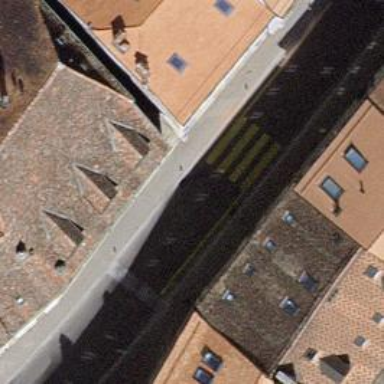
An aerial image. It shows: Uncontrolled crossing on the road.